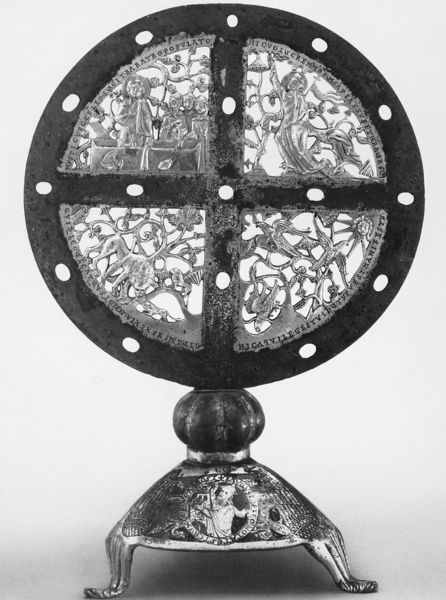
Titel: Scheibenkreuz und Kreuzfuß
Institution: Kremsmünster, Benediktinerabtei, Schatzkammer
Schlagwörter: baum, fuß, grau, schwarz, tiere, muster, kirche, gold, kreis, rund, skulptur, könig, metall, bronze, gewächs, foto, messing, kreuz, religion, schwarzweiss, kreise, stand, kugel, löcher, heiligenschein, christlich, götter, ständer, dreibein, kreislauf, welt, durchbrochen, artefakt, reliquie, ewigkeit, zyklus, apostel, relikt, gebild, relique, gekröse, himmelsscheibe